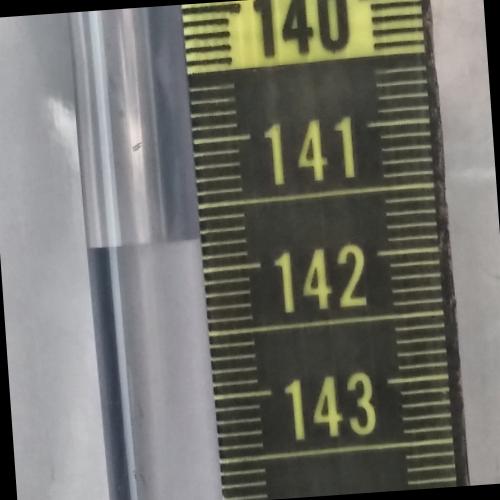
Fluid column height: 141.8 cm